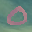
Label: 0